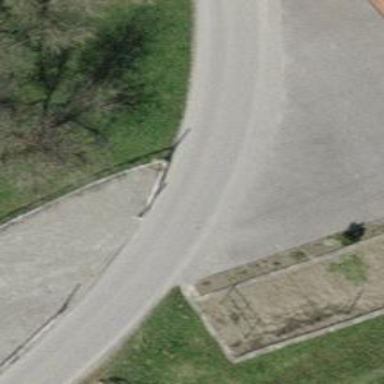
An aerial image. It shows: Asphalt road in residential area.